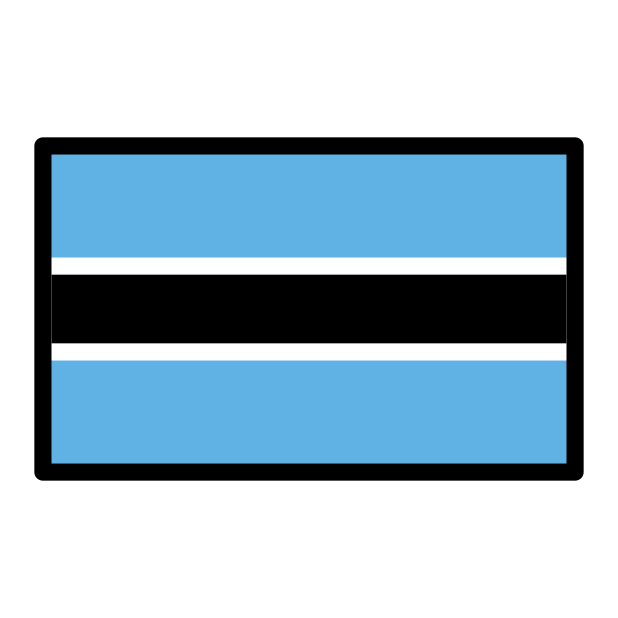
flag: Botswana